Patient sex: F
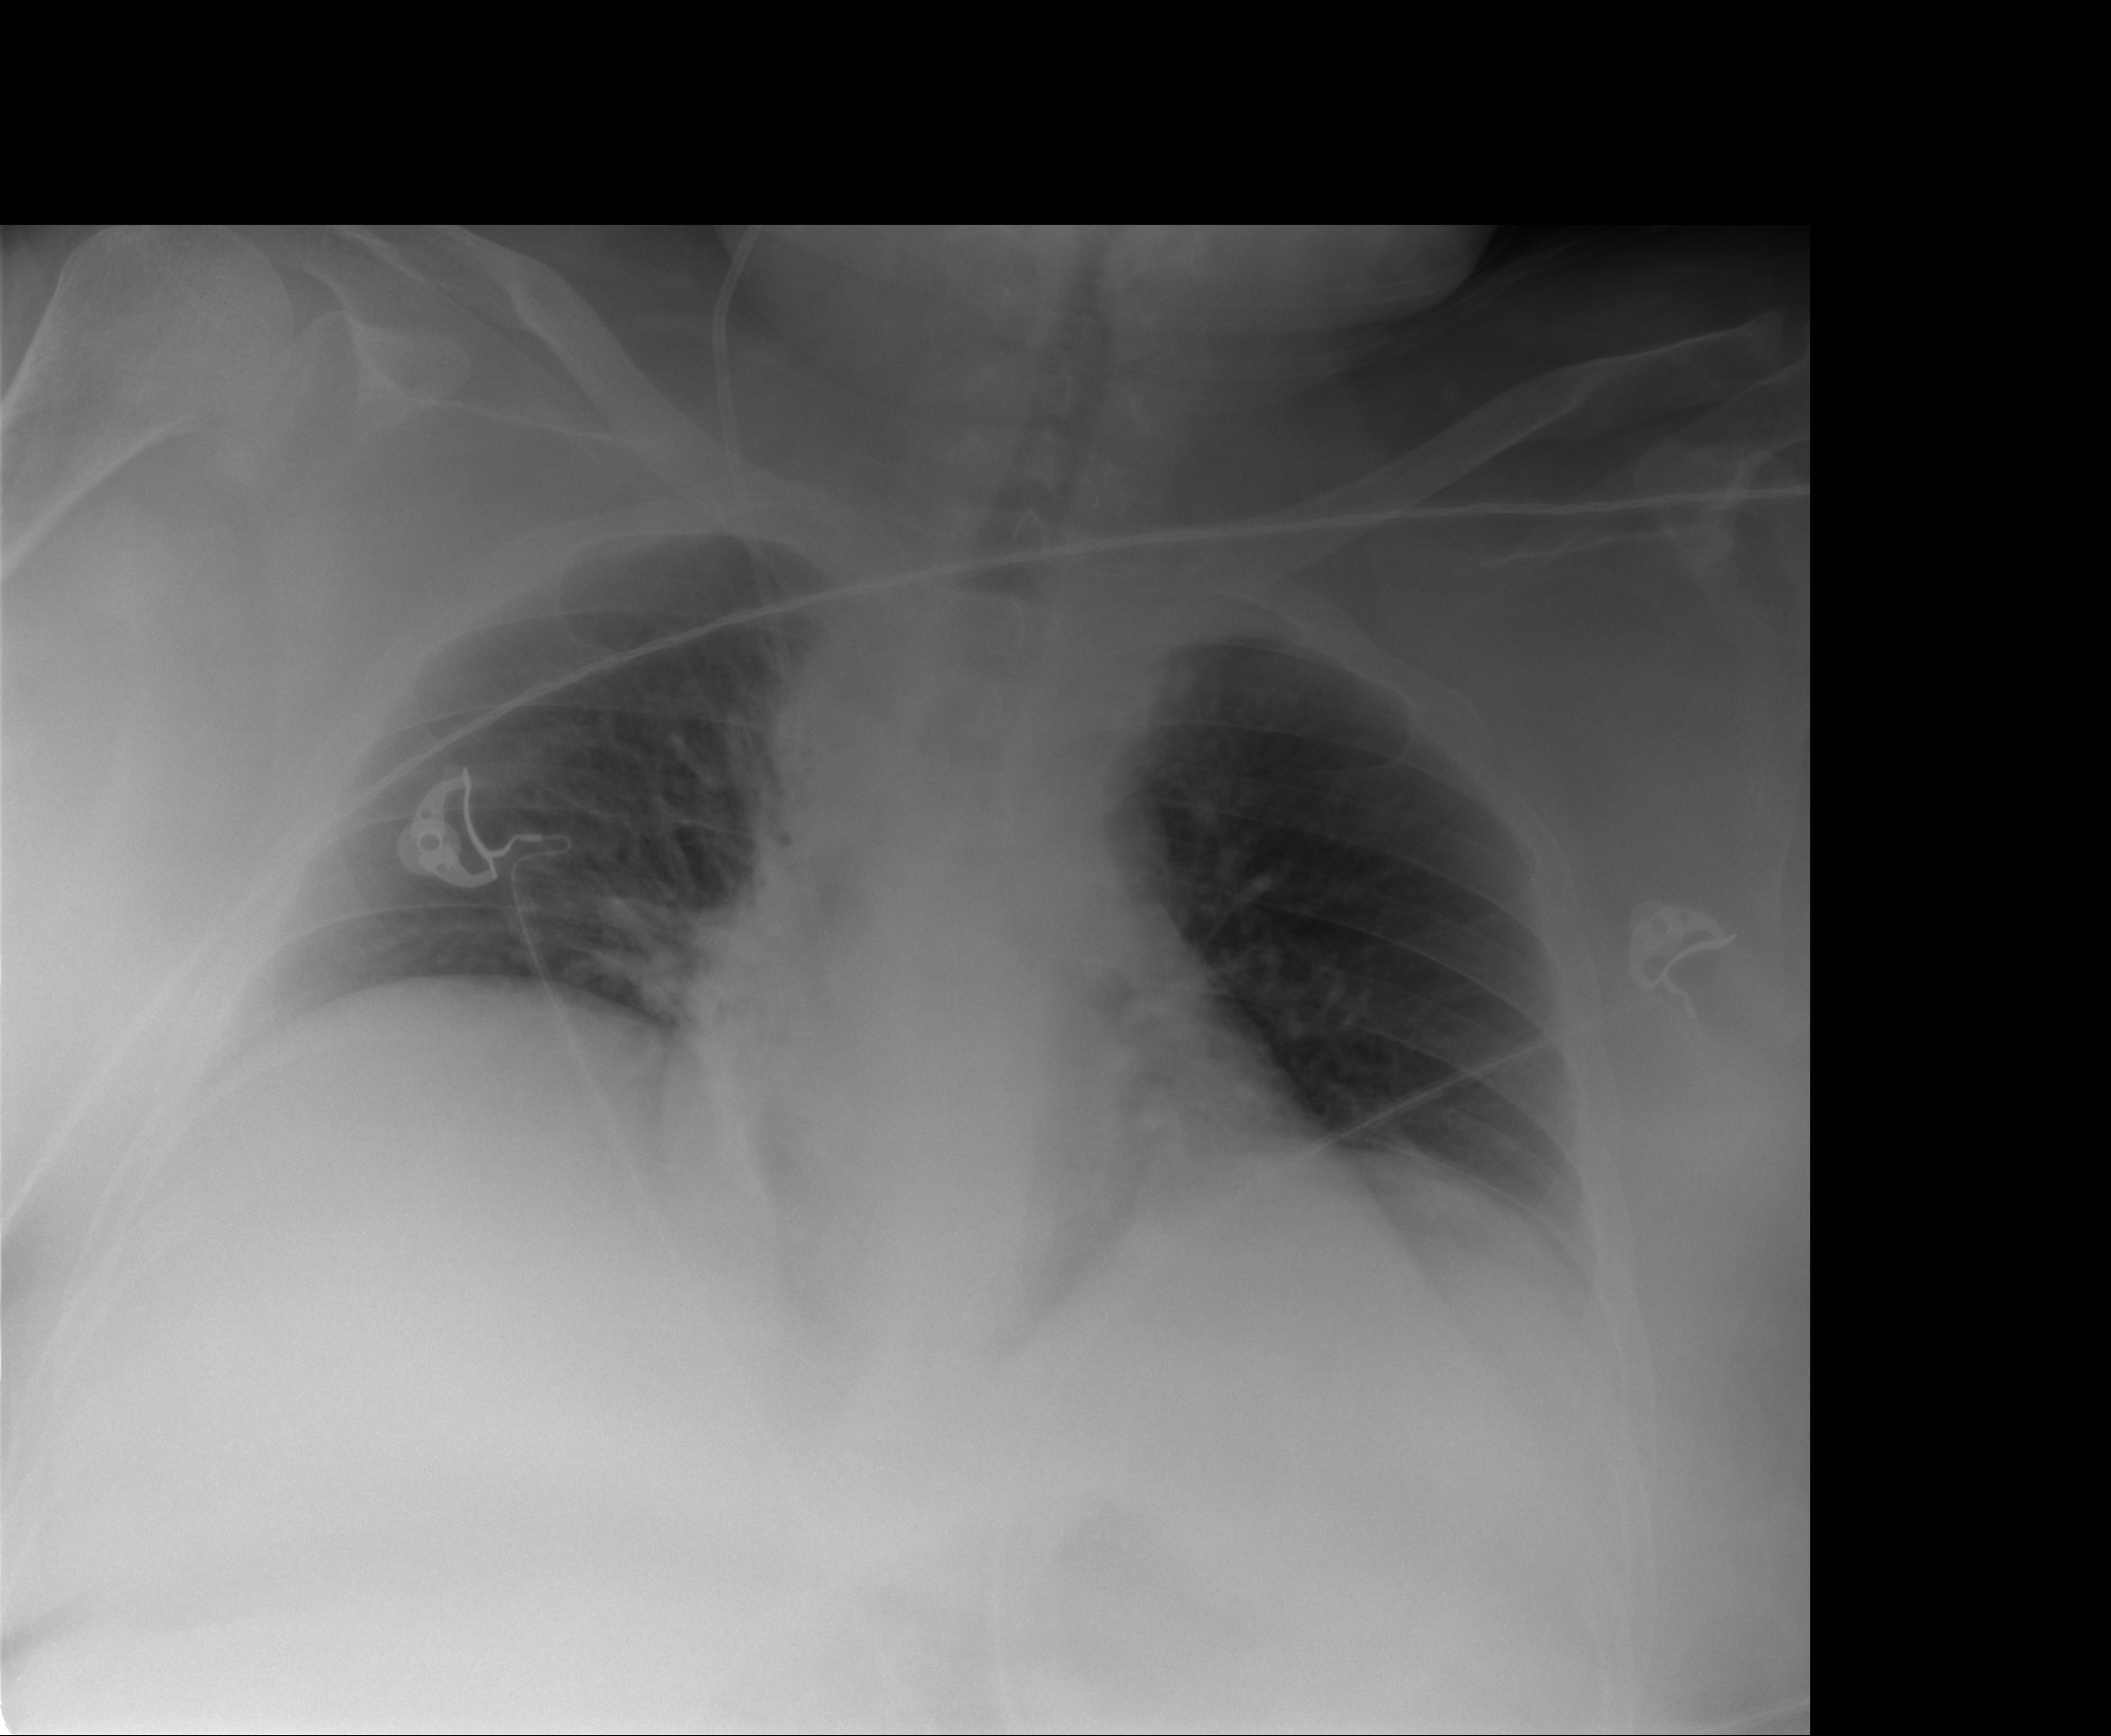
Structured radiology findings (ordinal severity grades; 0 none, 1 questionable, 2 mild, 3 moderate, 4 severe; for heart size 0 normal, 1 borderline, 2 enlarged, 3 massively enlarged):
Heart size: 0
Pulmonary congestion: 0
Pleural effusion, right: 0
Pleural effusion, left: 0
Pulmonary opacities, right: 0
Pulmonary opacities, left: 0
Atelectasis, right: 2
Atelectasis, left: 2